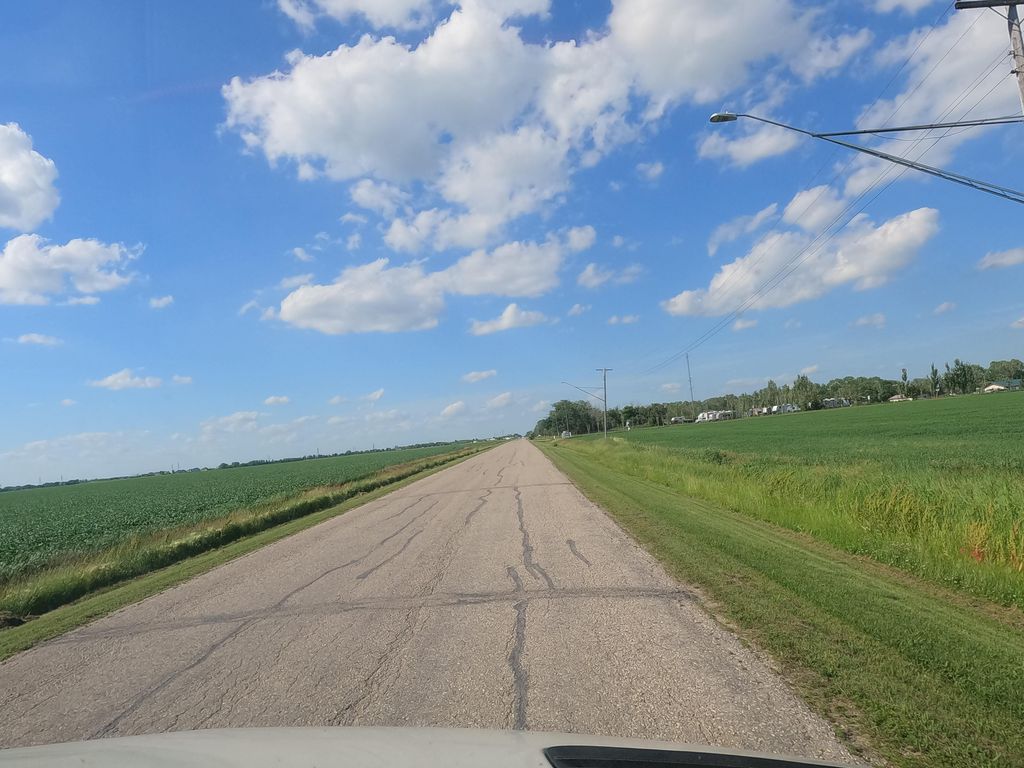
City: winnipeg